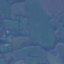
Land use / land cover: Pasture